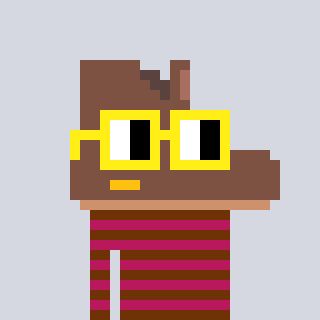
a pixel art character with square yellow glasses, a boot-shaped head and a darkpink-colored body on a cool background